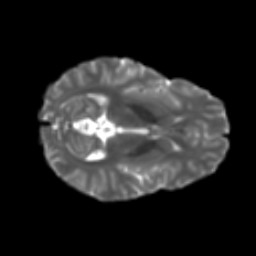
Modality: T2w
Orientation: axial
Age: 27
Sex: female
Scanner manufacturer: ge
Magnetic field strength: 3 T
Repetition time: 7.8 s
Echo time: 0.0606 s